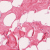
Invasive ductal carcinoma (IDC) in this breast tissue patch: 0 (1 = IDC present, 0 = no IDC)